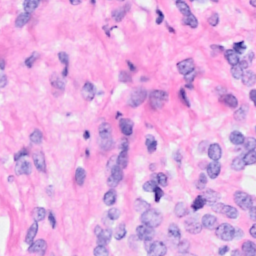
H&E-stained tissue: Breast